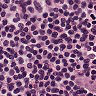
Metastatic tissue present: no